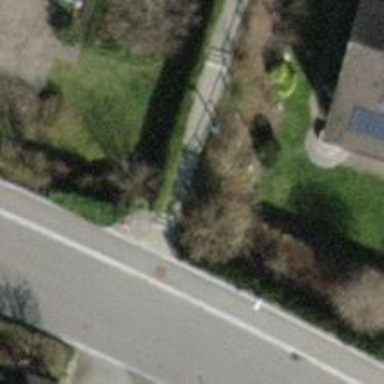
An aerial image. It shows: Set of steps on the road.